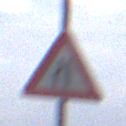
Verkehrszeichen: EinseitigVerengteFahrbahnLinks
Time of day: MorningAfternoon
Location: Outdoor (Nature)
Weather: Overcast
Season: NotSpecified
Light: Natural